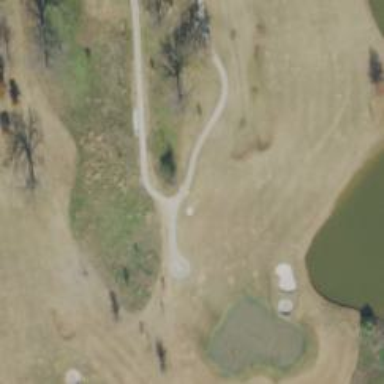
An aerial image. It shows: Path for golf carts.